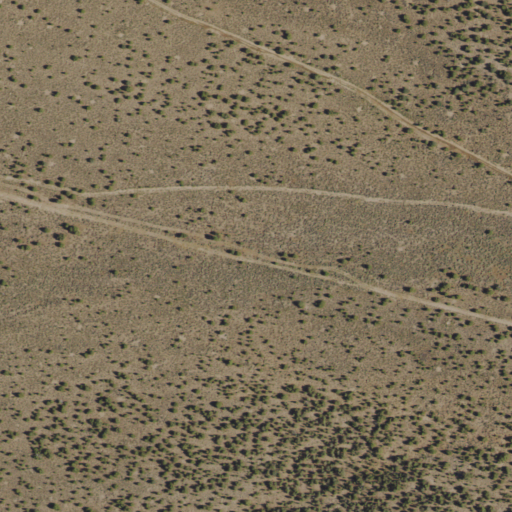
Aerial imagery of valley in Nevada named Horse Canyon containing shrub, evergreen forest, and grassland